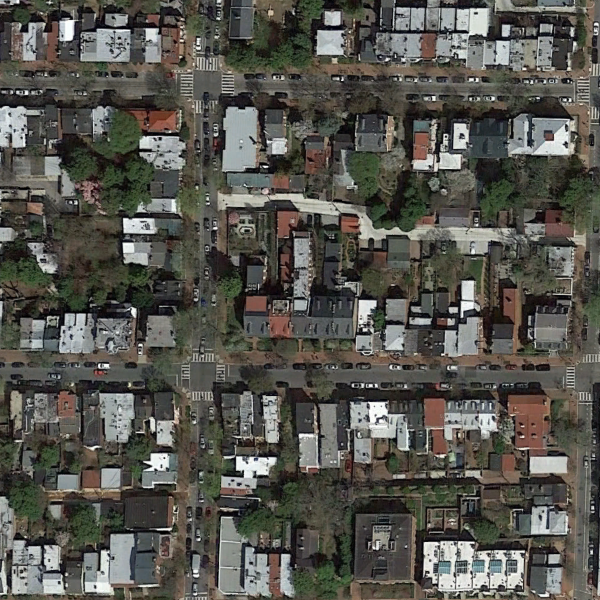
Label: DenseResidential